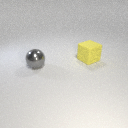
large gray metal sphere to the left of large yellow rubber cube